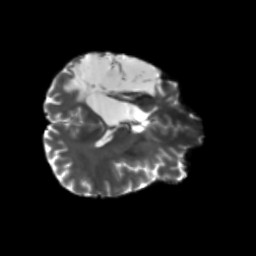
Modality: T2w
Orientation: axial
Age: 50
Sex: male
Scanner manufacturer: siemens
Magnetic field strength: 3 T
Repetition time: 5.47 s
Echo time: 0.0854 s